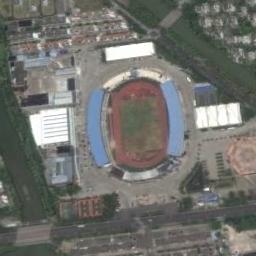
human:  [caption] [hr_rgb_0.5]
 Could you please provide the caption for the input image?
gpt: There are many buildings, Lawns and roads around the circular stadium .

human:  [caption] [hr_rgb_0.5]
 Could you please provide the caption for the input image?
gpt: The stadium is next to some buildings and roads .

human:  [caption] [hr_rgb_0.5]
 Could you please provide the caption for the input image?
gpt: The stadium has a blue roof on two sides .

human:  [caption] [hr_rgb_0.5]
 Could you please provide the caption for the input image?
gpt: There are several buildings beside the stadium .

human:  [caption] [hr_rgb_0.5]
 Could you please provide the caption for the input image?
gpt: There are some buildings and a road beside the stadium .